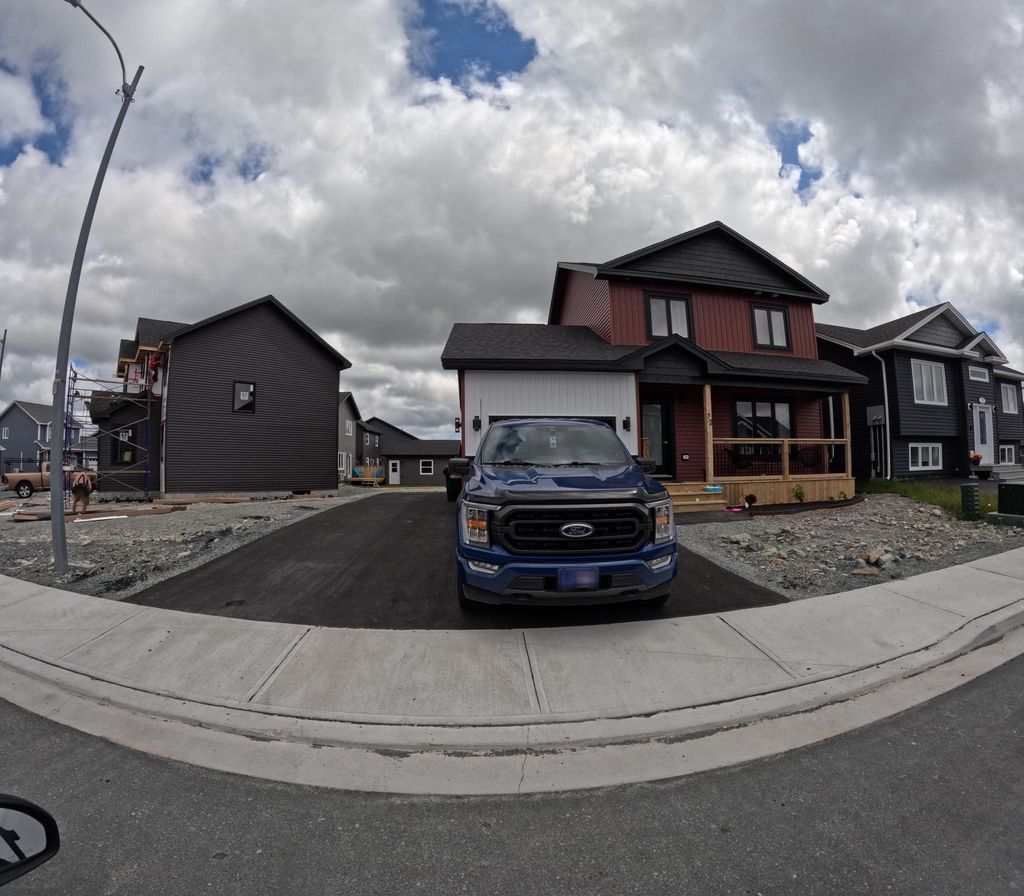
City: st_johns